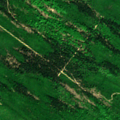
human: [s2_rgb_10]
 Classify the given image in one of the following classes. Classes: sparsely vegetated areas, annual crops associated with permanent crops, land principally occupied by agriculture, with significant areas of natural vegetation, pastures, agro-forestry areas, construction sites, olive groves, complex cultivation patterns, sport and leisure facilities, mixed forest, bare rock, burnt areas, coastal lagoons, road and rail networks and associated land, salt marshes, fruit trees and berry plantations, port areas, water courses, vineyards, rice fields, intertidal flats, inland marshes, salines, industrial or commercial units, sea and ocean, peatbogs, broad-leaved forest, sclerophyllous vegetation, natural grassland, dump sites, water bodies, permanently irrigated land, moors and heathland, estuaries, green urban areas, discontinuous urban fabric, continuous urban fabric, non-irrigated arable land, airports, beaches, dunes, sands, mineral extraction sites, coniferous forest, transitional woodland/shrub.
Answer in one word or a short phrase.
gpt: broad-leaved forest, mixed forest, transitional woodland/shrub